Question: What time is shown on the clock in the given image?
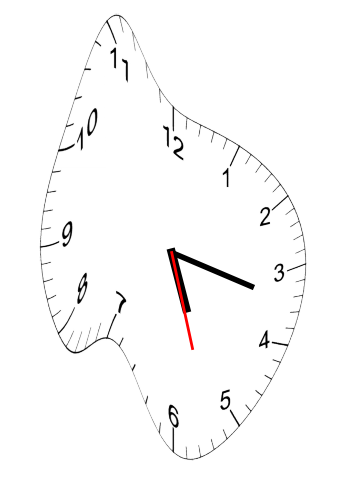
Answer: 05:17:27